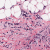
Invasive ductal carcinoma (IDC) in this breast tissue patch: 1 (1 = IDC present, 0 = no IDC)